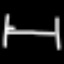
Label: bed